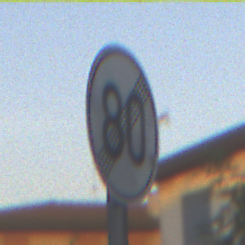
Verkehrszeichen: EndeGeschwindigkeit80
Umgebung: Outdoor, Urban
Tageszeit: SunriseSunset
Wetter: Clear
Licht: Natural
Jahreszeit: NotSpecified
Kontrast: LowContrast